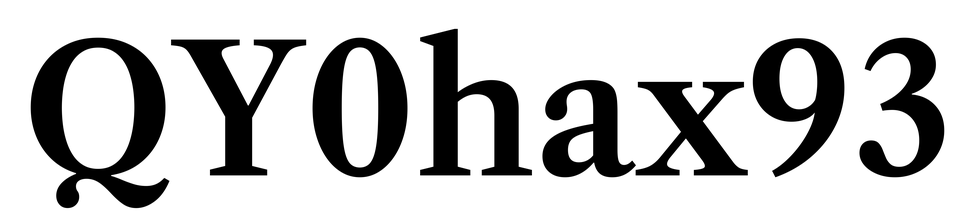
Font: LibreCaslonText_SemiBold